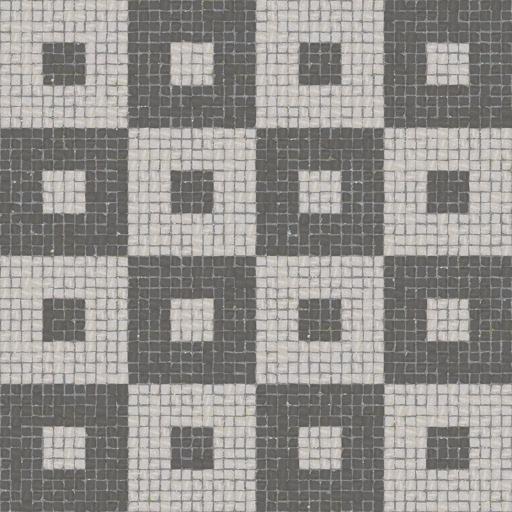
Tags: pattern paved pavement paving stones square tiled tiles